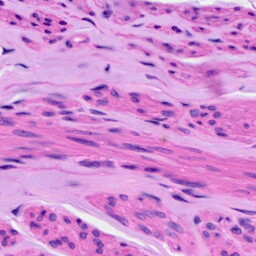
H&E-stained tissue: Ovarian